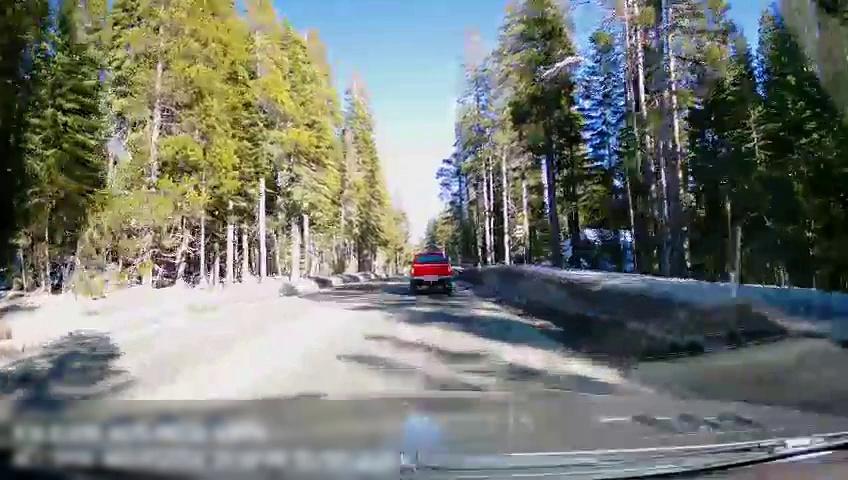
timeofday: Day
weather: Sunny
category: Drivable Space
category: Vehicles | Truck